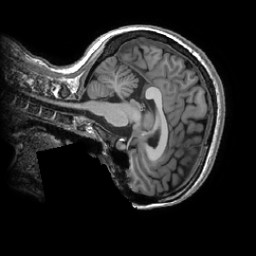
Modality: T1w
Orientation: sagittal
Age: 31
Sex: female
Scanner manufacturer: ge
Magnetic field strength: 3 T
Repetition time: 0.007348 s
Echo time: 0.003036 s